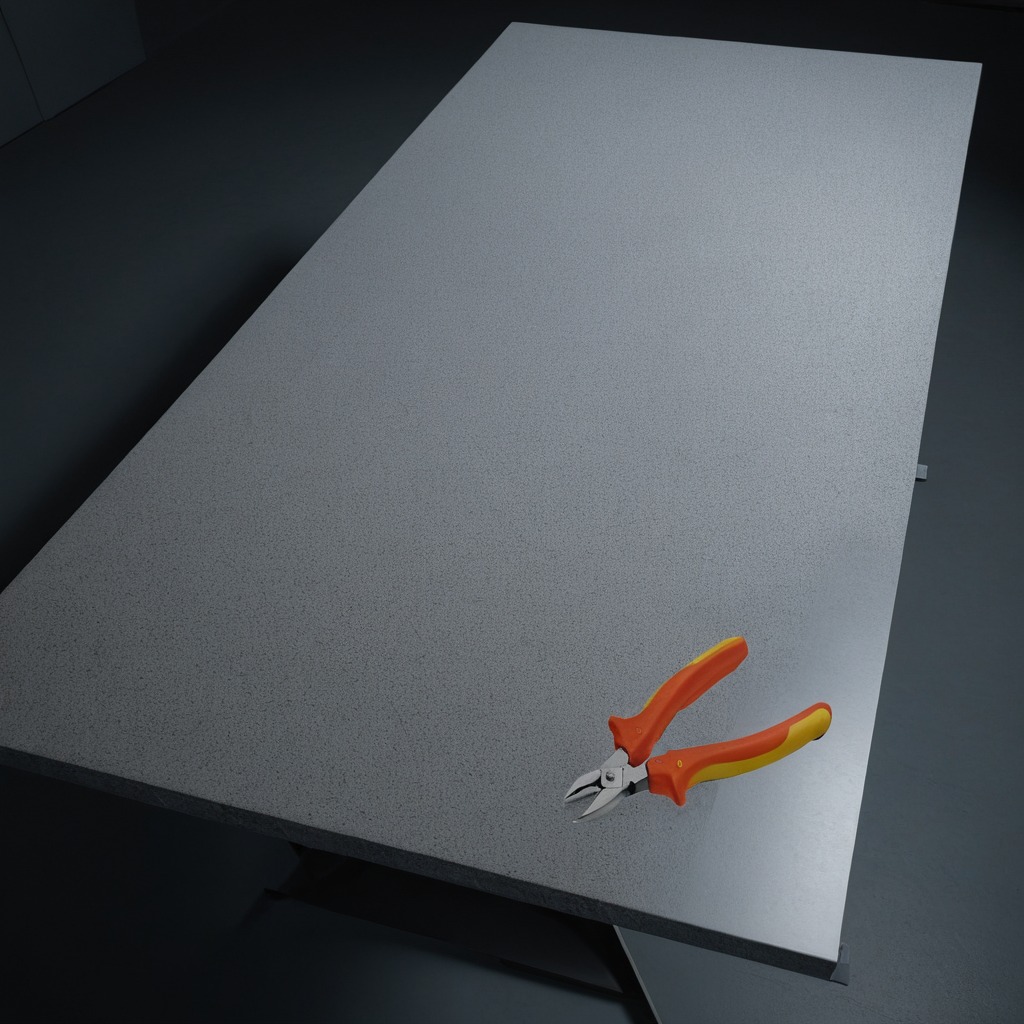
A plier is lying on a clean granite table inside a workshop at night.